Question: I have an HTML WYSIWYG that is added into the db using
''page_description' => htmlspecialchars($this->input->post('content'));'
When I view on the frontend I get
How can I decode it so it shows as HTML?
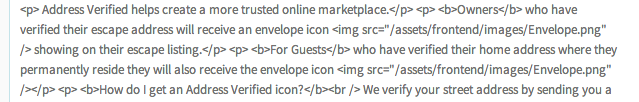
Answer: The function that is intended in PHP to be a sort of inverse to 'htmlspecialchars'/'htmlentities' is <URL>.